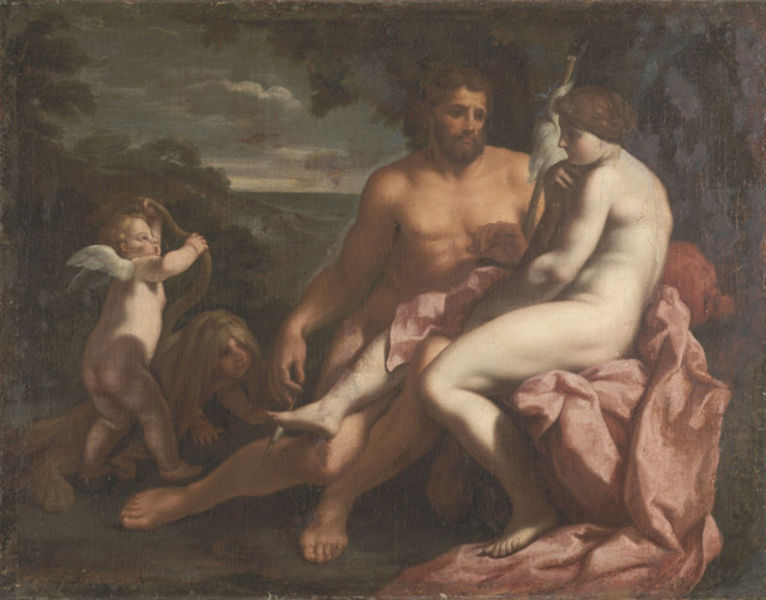
Titel: Herkules und Omphale
Künstler: Carlo Cignani
Standort: Karlsruhe
Institution: Staatliche Kunsthalle Karlsruhe
Schlagwörter: baum, flügel, haut, himmel, kopf, laub, mann, nackt, umhang, wolken, bäume, landschaft, menschen, frau, rücken, blick, rot, tier, tuch, wolke, bart, arm, bildnis, hügel, weite, busch, büsche, gewand, haare, kind, rosa, kinder, engel, schwanz, füße, stab, muskeln, gesäss, schlange, mythologie, busche, löwe, amor, herkules, kreatur, verzagt